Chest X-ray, PA view. Patient: 53 years old, sex M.
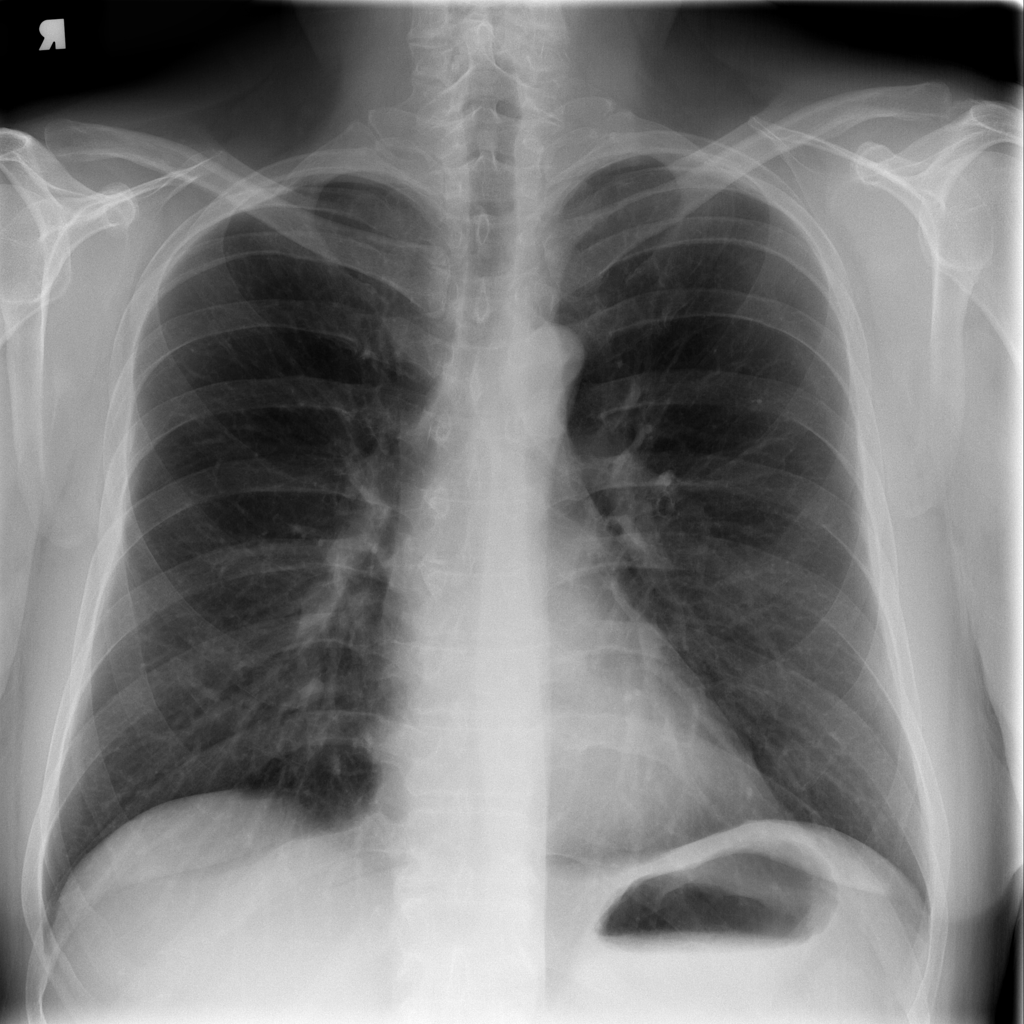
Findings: No Finding